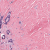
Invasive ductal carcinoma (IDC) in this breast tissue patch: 1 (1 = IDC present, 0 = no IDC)